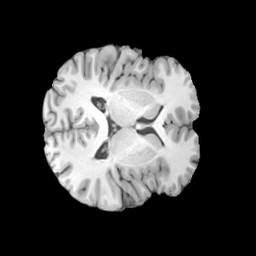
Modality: T1w
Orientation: axial
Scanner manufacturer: siemens
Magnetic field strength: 3 T
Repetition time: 2 s
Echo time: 0.0024 s